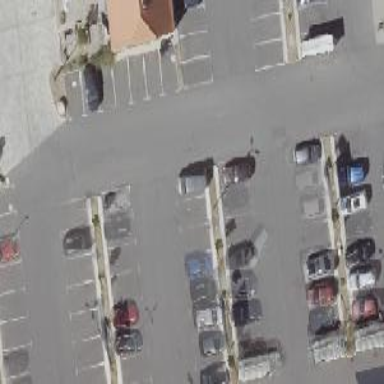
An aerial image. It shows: Asphalt parking aisle road.